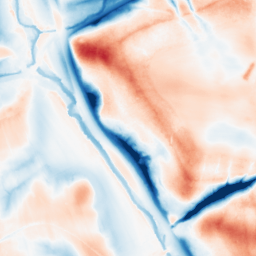
Category: trend_removal
Decomposition family: local_polynomial
Decomposition parameters: window_size: 51
degree: 1
Upsampling method: linear_exact
Upsampling parameters: scale: 4
Upsampling scale: 4